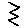
Label: zigzag